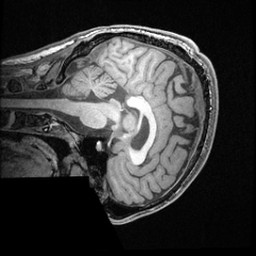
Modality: T1w
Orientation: sagittal
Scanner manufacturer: ge
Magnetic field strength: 3 T
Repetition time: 0.008572 s
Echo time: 0.003384 s